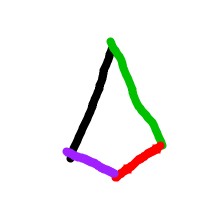
Shape: kite